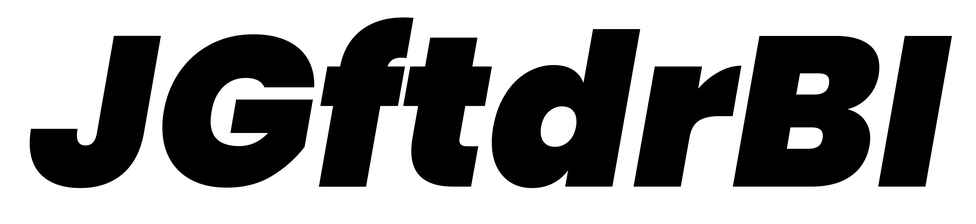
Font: Poppins-BlackItalic